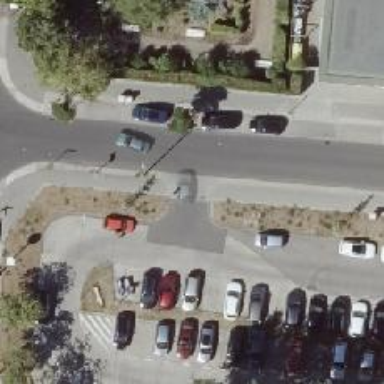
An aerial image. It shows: Asphalt parking aisle designated as service road.